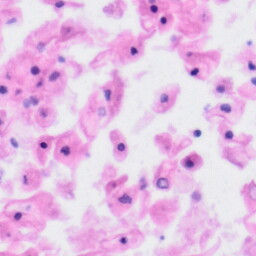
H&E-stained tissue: Tonsil